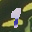
Label: 9